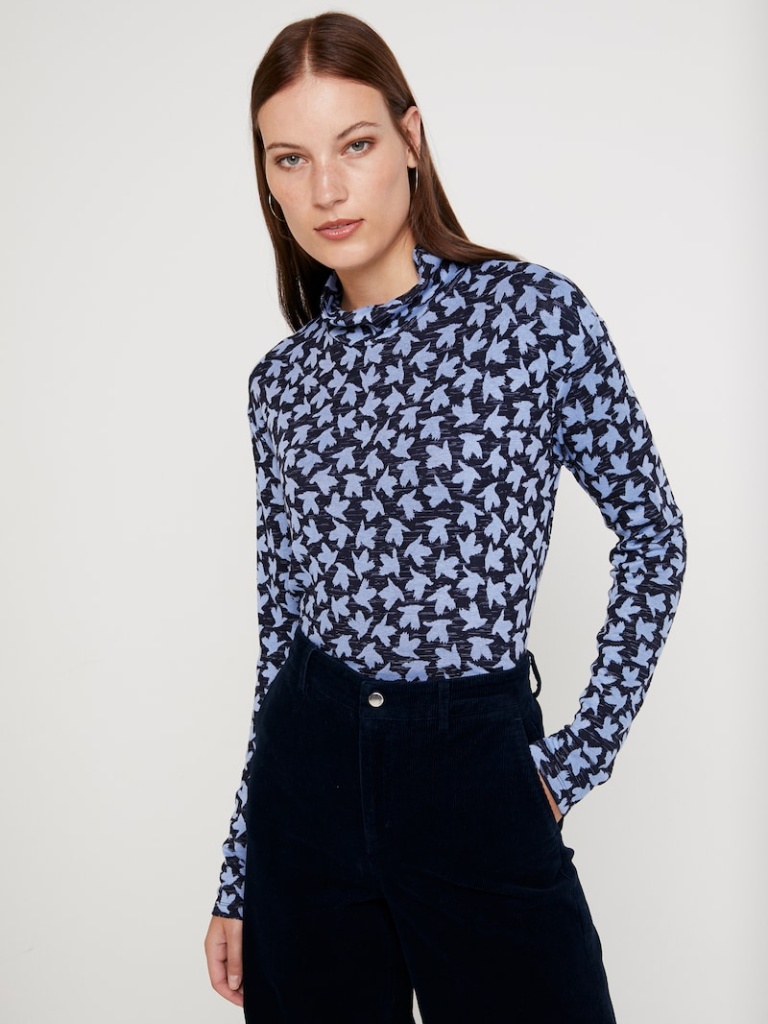
knit tight a long-sleeved with the sleeves down waist length Fully Tucked in turtleneck turtleneck